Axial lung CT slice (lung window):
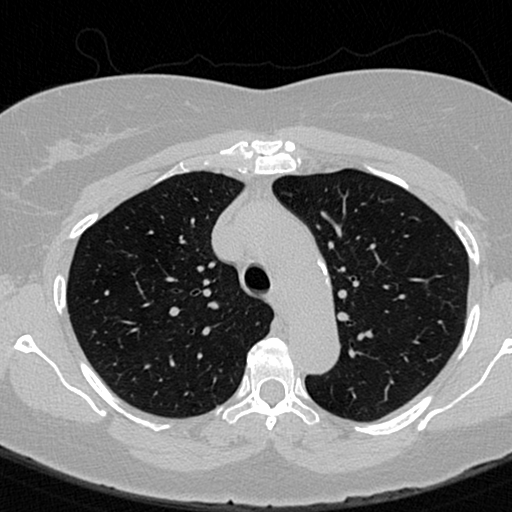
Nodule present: no